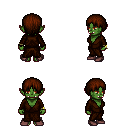
a pixel art fantasy rpg character, female body template, orc, green skin, brown robe, magenta pants, brown plain hairstyle, bracelets, maroon shoes, four views (front, back, left, right), 2x2 character sprite sheet, small pixel art, hard edges, no anti-aliasing